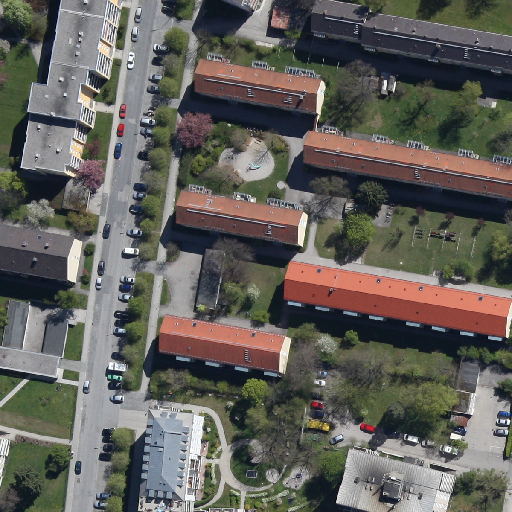
Referring expression: sidewalk